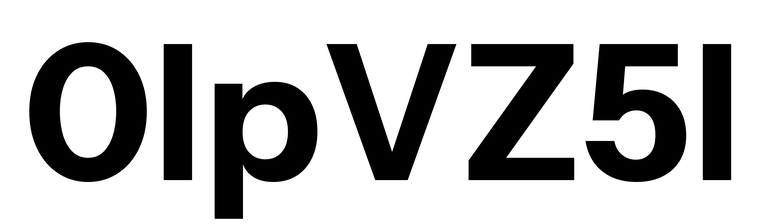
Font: InstrumentSans_Bold